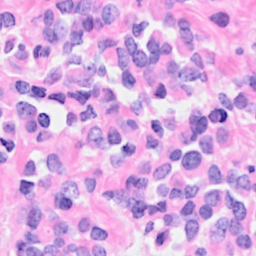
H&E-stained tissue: Breast